Question: What is the number of red dots?
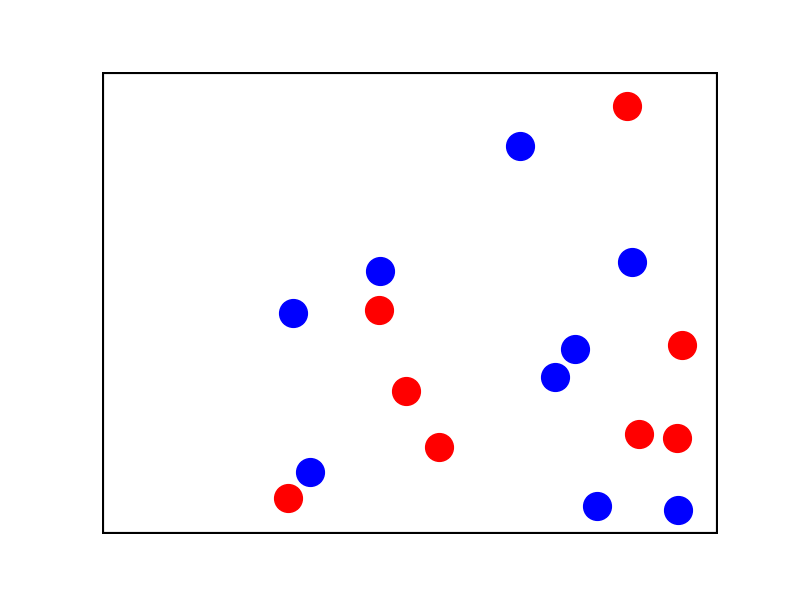
Answer: 8